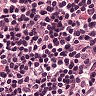
Metastatic tissue present: no